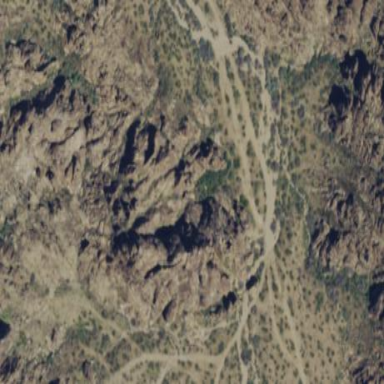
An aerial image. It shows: Landscape of bare rock.